Interaction volume radius: 10 \u00c5
Interaction volume height: 20 \u00c5
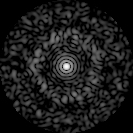
Disorder parameter: 0.8106